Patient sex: M
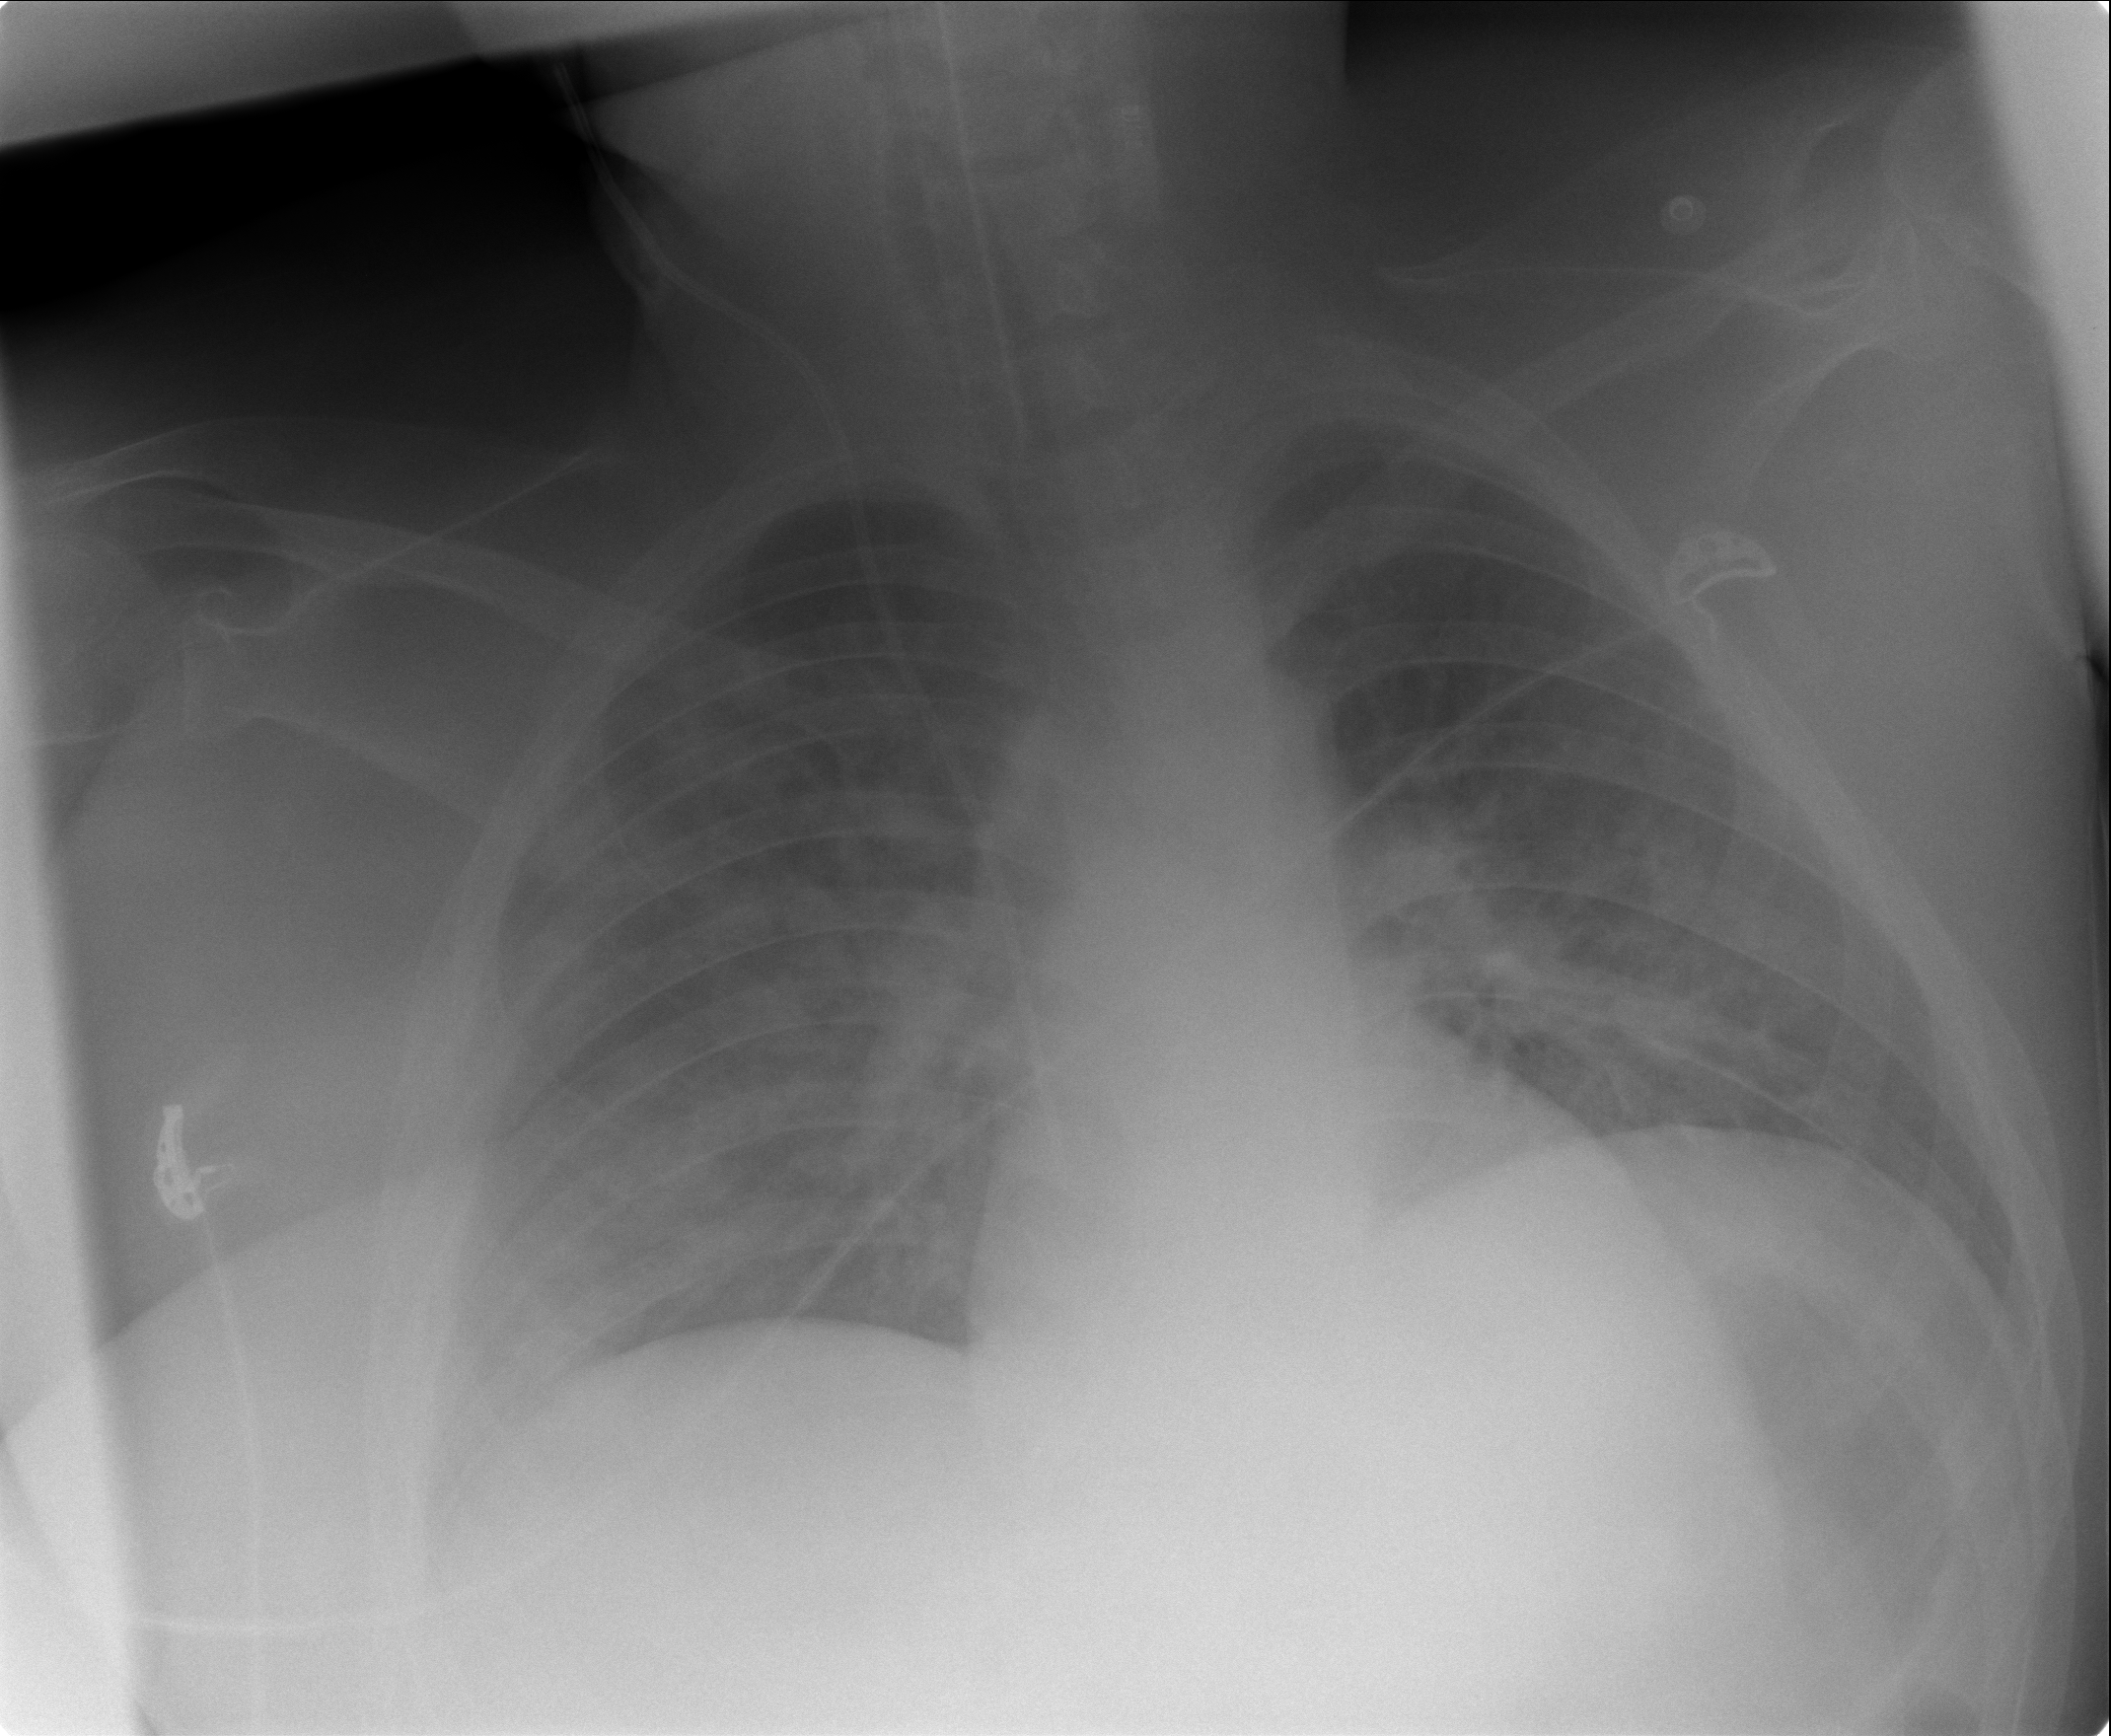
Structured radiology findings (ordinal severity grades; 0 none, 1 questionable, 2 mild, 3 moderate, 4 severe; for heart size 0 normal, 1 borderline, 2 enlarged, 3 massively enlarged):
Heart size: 0
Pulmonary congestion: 0
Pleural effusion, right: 0
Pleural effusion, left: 0
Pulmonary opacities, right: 2
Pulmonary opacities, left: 2
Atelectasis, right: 0
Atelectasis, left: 0